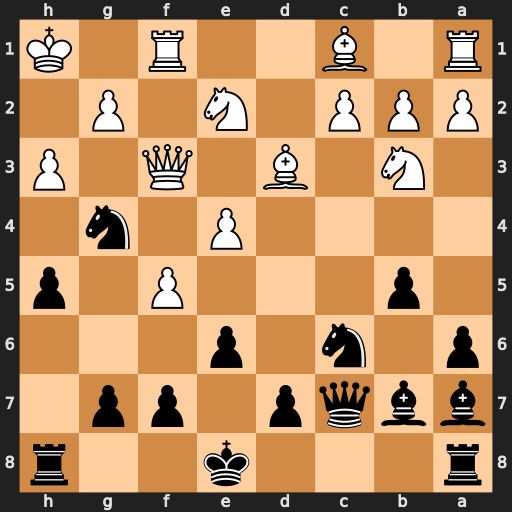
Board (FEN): r3k2r/bbqp1pp1/p1n1p3/1p3P1p/4P1n1/1N1B1Q1P/PPP1N1P1/R1B2R1K
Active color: b
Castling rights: kq
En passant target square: -
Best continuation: Qh2#